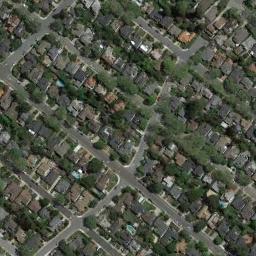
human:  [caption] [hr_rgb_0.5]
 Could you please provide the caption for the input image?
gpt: A dense residential area has lots of trees and houses arranged neatly while some roads go through the residential area .

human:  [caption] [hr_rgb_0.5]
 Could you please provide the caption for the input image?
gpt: The dense residential is next to the road and some trees .

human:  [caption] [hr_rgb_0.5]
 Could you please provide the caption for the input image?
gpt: The residential area is ringed by several roads .

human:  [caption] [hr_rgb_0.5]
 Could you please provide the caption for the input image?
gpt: There are many roads and neatly arranged houses and trees and large lawns in densely populated areas .

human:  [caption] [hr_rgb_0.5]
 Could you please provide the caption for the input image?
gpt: There are many buildings with green trees around on dense residential area .